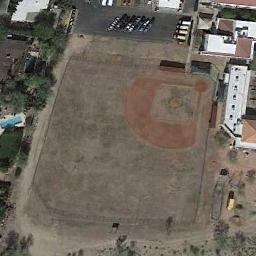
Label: baseball_diamond